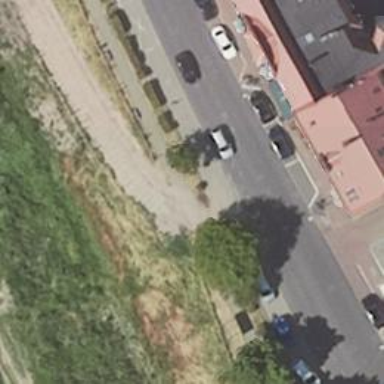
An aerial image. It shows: Taxi stand.